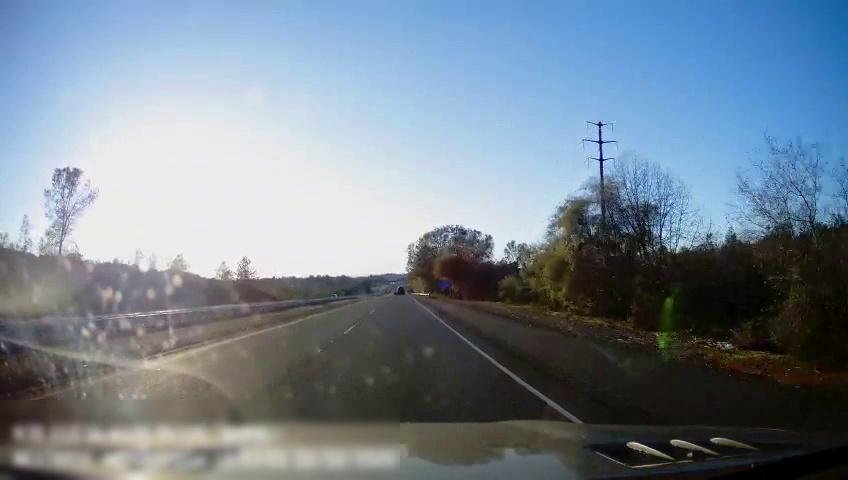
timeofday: Day
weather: Sunny
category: Drivable Space
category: Drivable Space
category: Lanes | Current Lane
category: Lanes | Current Lane
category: Lanes | Alternate Lane
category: Traffic | Signs